Question: Greetings, StackOverflow.
Let's say I have two following recurrence relations for computing

I would like to compute values , , , , etc... in asymptotically optimal way. Few minutes with pencil and paper reveal that it unfolds into treelike structure which can be transversed in several ways. Now, it's unlikely tree will be useful later on, so for now I'm looking to produce nested list like '[[S(00)],[S(10),S(01)],[S(20),S(21),S(12),S(02)],...]'. I have created a function to produce a flat list of (or , depending on first argument):
'''
osrr xpa p predexp = os00 : os00 * (xpa + rp) : zipWith3 osrr' [1..] (tail osrr) osrr
where
osrr' n a b = xpa * a + rp * n * b
os00 = sqrt (pi/p) * predexp
rp = recip (2*p)
'''
I am, however, at loss as how to proceed further.
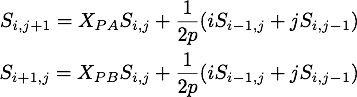
Answer: I would suggest writing it in a direct recursive style and using memoization to create your traversal:
'''
import qualified Data.MemoCombinators as Memo
osrr p = memoed
where
memoed = Memo.memo2 Memo.integral Memo.integral osrr'
osrr' a b = ... -- recursive calls to memoed (not osrr or osrr')
'''
The library will create an infinite table to store values you have already computed. Because the memo constructors are under the 'p' parameter, the table exists for the scope of 'p'; i.e. osrr 1 2 3 will create a table for the purpose of computing A(2,3), and then clean it up. You can reuse the table for a specific 'p' by partially applying:
'''
osrr1 = osrr p
'''
Now 'osrr1' will share the table between all its calls (which, depending on your situation, may or may not be what you want).